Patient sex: F
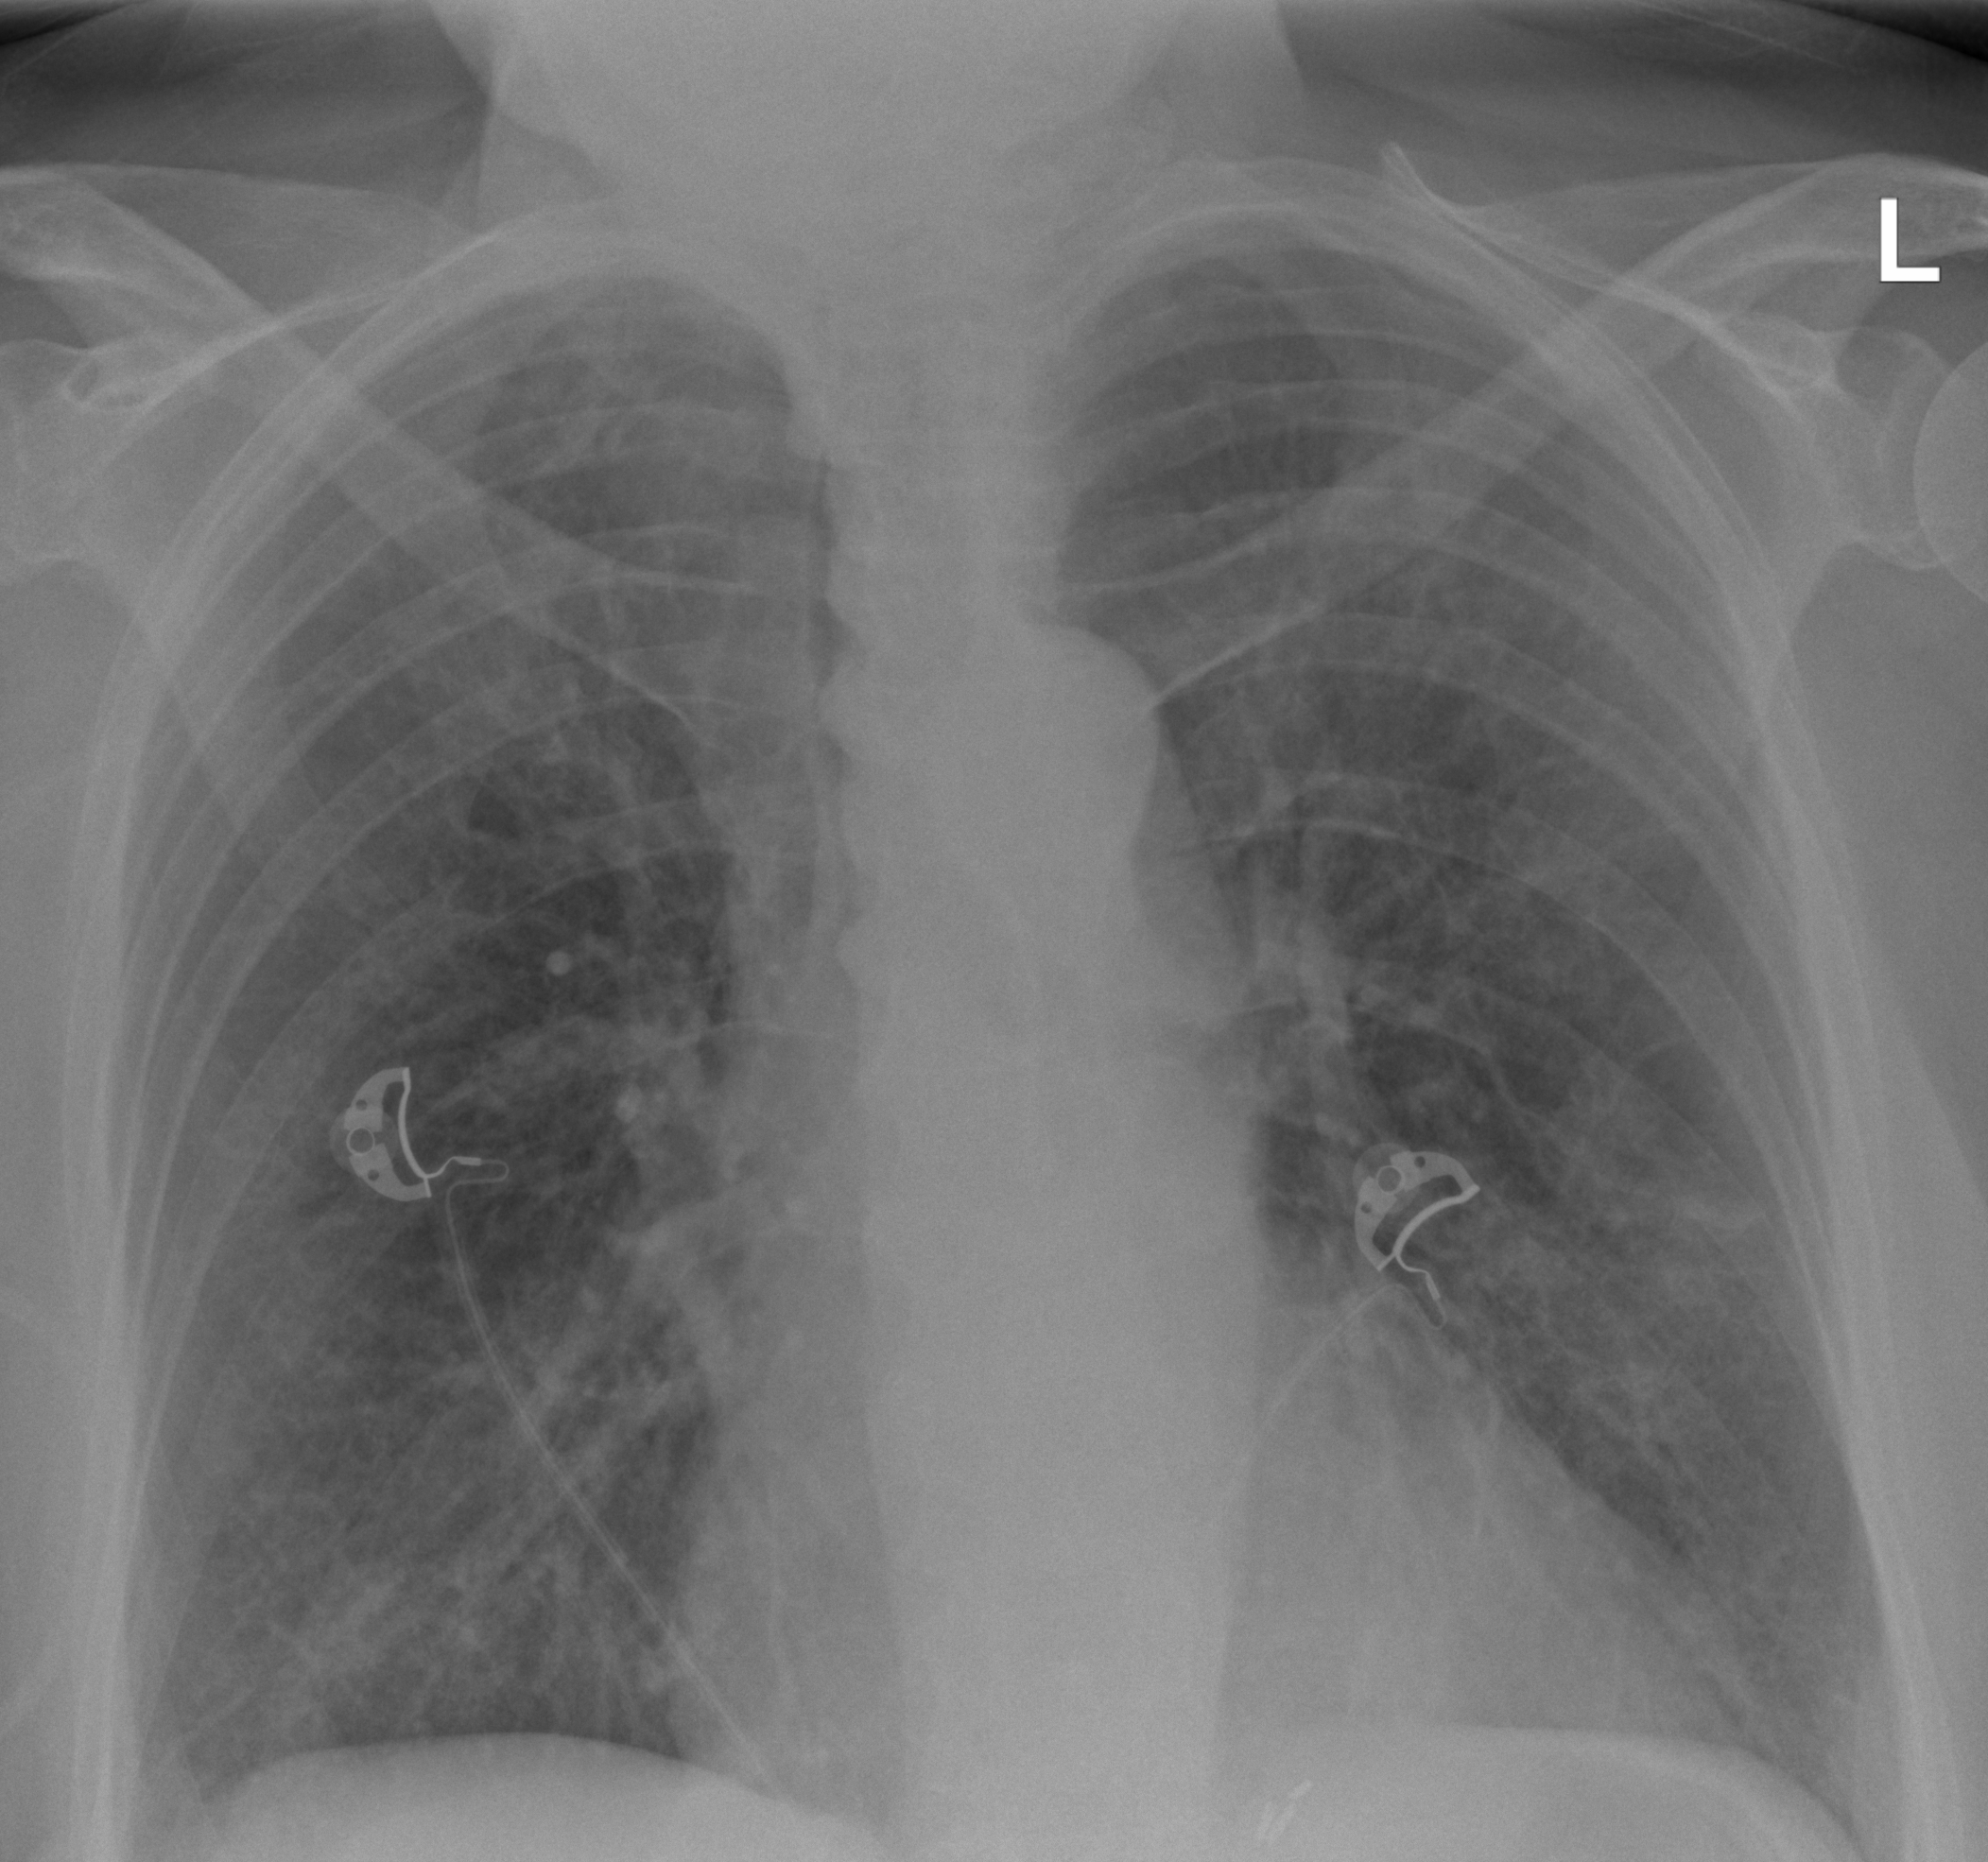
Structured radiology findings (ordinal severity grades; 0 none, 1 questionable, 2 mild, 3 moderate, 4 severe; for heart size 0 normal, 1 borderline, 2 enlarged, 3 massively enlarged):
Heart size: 1
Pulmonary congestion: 1
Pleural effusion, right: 0
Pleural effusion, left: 0
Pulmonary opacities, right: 2
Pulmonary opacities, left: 2
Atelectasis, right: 0
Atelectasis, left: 0